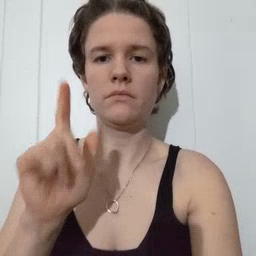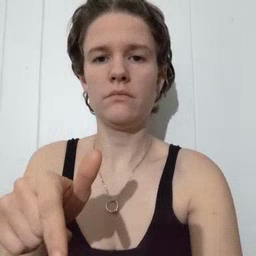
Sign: later